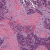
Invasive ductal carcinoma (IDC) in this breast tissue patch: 1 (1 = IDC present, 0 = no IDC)